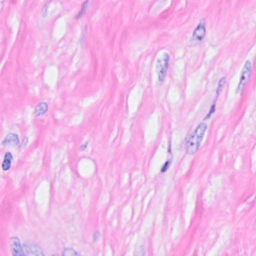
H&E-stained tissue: Breast